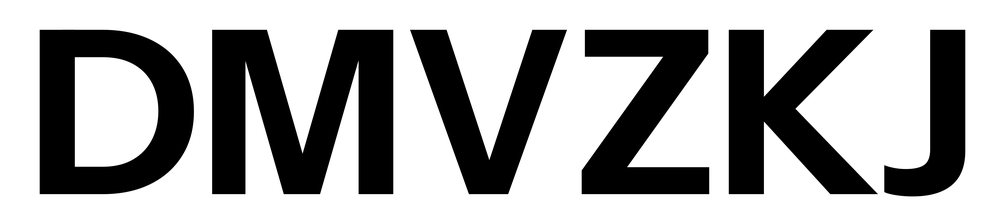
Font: InstrumentSans_Bold